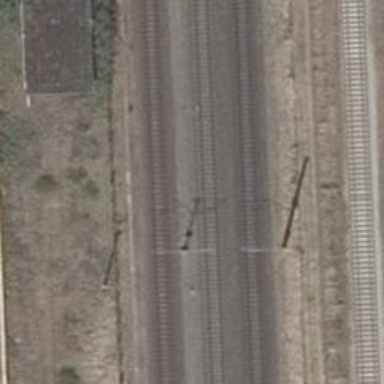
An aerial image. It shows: Railway with electrified contact lines.